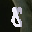
Label: 8